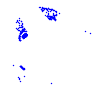
Particle: electron